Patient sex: M
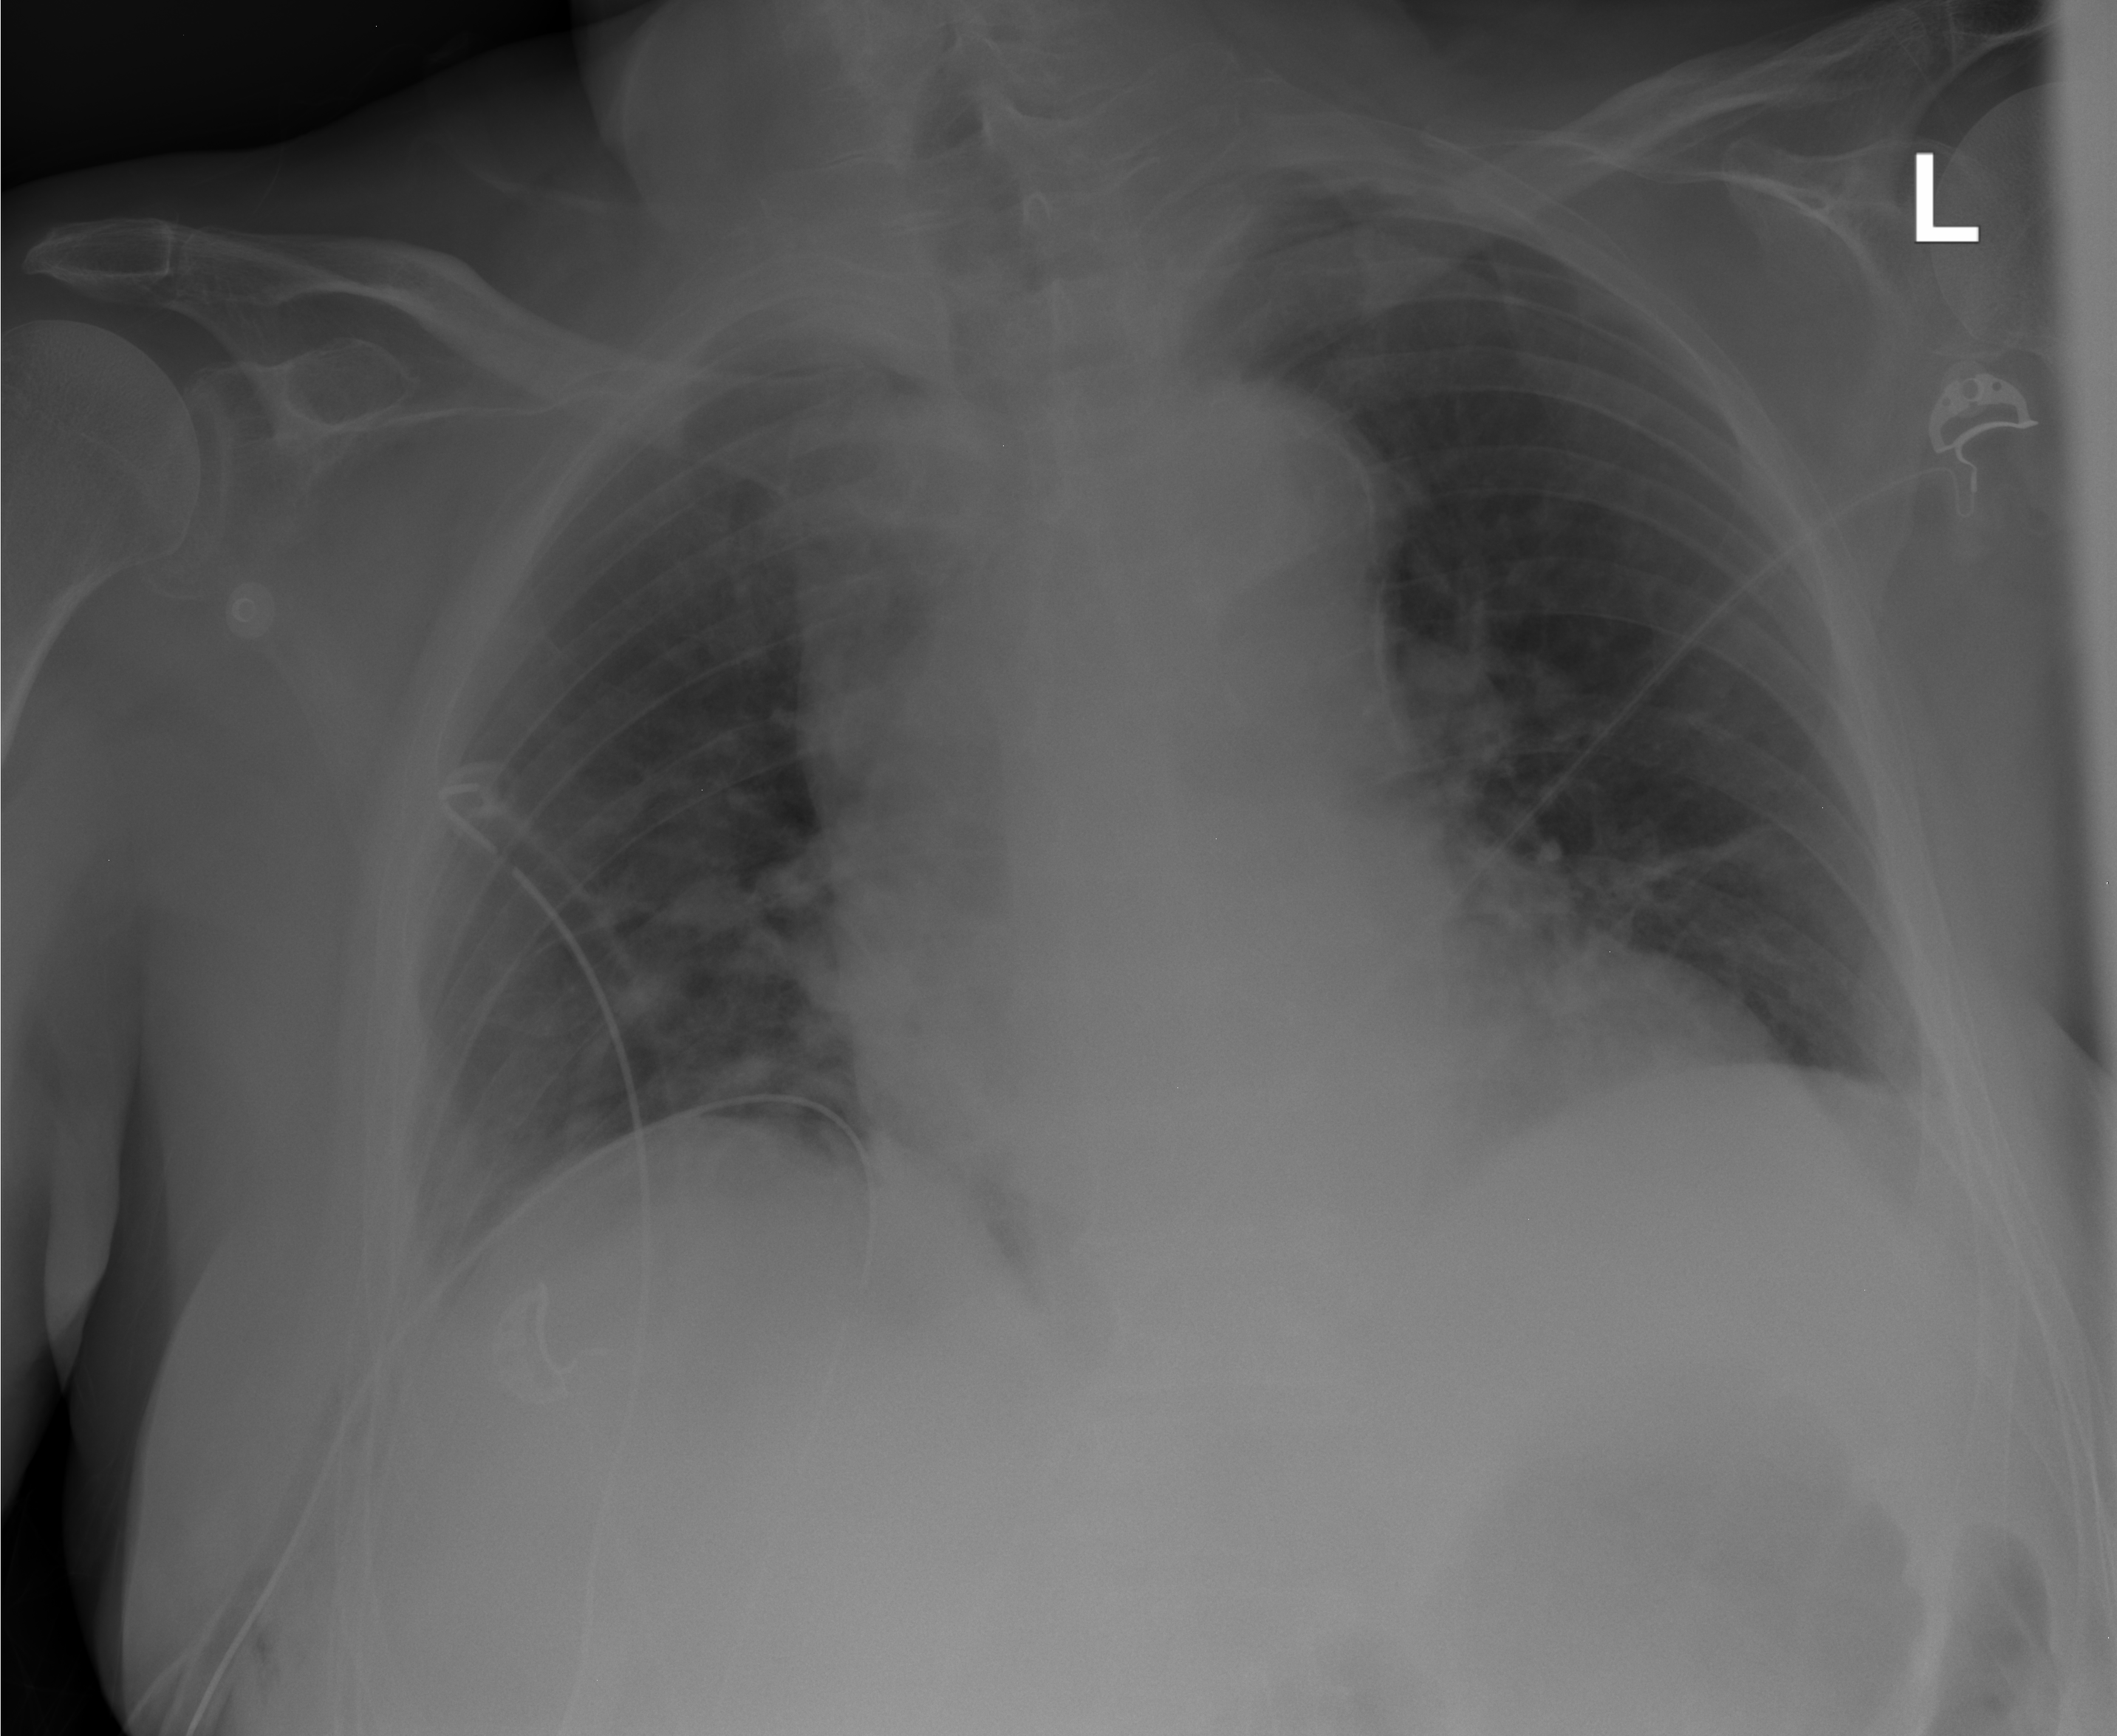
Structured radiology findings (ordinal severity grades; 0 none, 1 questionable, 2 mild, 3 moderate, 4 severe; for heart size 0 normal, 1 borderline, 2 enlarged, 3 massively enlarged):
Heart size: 2
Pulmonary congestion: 2
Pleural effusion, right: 0
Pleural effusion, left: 0
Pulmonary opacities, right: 0
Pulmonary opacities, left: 0
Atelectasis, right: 2
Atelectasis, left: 2